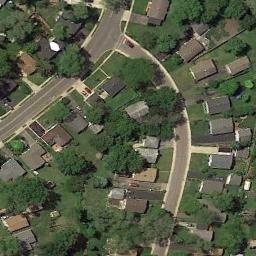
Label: medium_residential